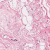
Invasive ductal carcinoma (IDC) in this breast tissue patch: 0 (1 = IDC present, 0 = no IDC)